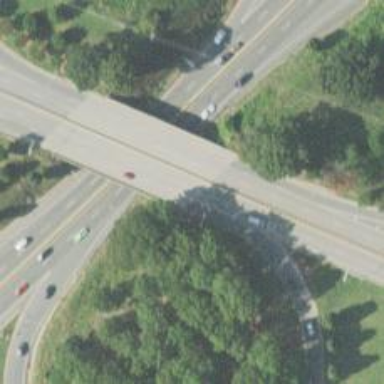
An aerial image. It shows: Trunk highway with bridge.